Interaction volume radius: 10 \u00c5
Interaction volume height: 10 \u00c5
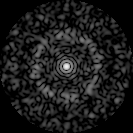
Disorder parameter: 0.8201